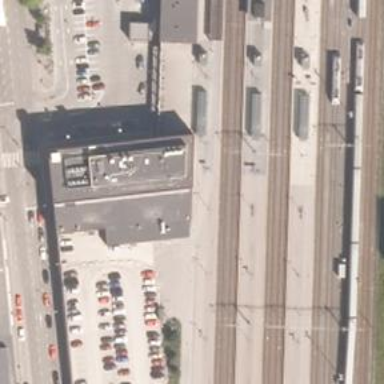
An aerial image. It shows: Platform edge at railway station.